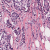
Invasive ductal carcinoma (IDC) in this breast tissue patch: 1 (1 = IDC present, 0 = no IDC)